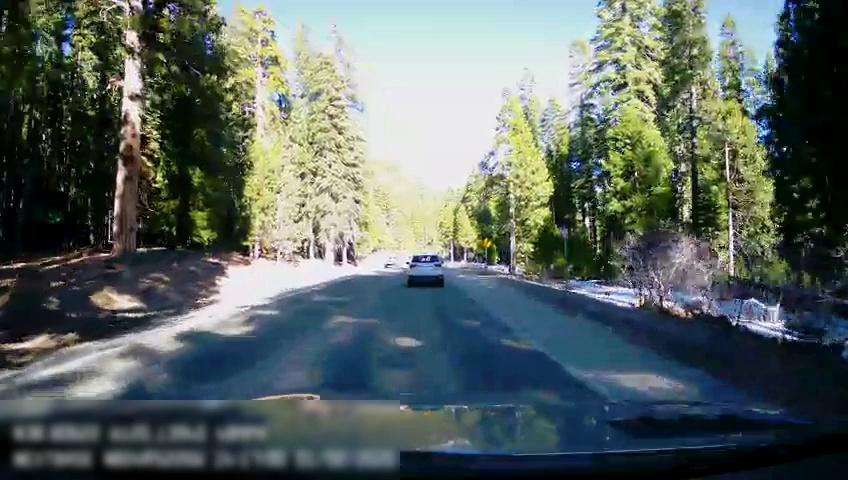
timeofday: Day
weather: Sunny
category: Drivable Space
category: Vehicles | SUV
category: Lanes | Current Lane
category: Traffic | Signs
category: Traffic | Signs